Question: According this class diagram, whose purpose is to model the generation of several types of documents:

bigger size available here: <URL>
The client code will make use of the DocumentGenerator class, which is a Document factory, describing the type of document needed, and the service (the inspection is optional, only required for dispatch documents).
I'm struggling with the classes coloured in red. If all the insurance companies used the same document models for invoices, estimates, etc, this wouldn't be much of a problem. But there's one company that needs a different dispatch document model to be printed, and this is very likely to happen with more companies, not only with the dispatch but also with the rest of the documents.
Guess what would happen if I specialized each of the document subclasses for each company? It would be a nightmare of code duplication.
Two design patterns ( or ) might meet my requirement in order to favor composition over inheritance, but I can't figure out how to capture the idea.
Any suggestion is most welcome.
This is a link to the XMI file of this diagram, in case you want to use it:
<URL>
I get an idea of how to do it. Maybe no new class would be necessary. The implementation (PHP):
'''
// DocumentGenerator Class
class DocumentGenerator {
const INVOICE_TYPE = 1;
const ESTIMATE_TYPE = 2;
const DISPATCH_TYPE = 3;
private __construct() {}
public function getInstance($type, Service $service)
{
switch($type) {
case self::ESTIMATE_TYPE:
$document = new Estimate($service);
break;
case self::DISPATCH_TYPE:
$document = new Dispatch($service);
break;
default:
case self::INVOICE_TYPE:
$document = new Invoice($service);
}
return $document;
}
}
// Document Class
abstract class Document {
protected $service;
public function __construct(Service $service)
{
$this->service = $service;
}
abstract protected function show();
// ....
}
// Invoice Class
class Invoice extends Document {
const PATH_SEGMENT = 'invoice';
public function show()
{
// the key point
$this->view->setPath(self::PATH_SEGMENT . '/' . $service->getCompanyName());
$this->view->create();
}
// ...
}
// creating an invoice, no matter the company
$document = DocumentGenerator::getInstance(DocumentGenerator::INVOICE_TYPE, $service);
$document->show();
'''
The company name and the document type would lead to the proper template to use by the view. I'm still not sure if this is a good solution, since I have hardcoded naming conventions to reach a particular template file.
Any other suggestions??
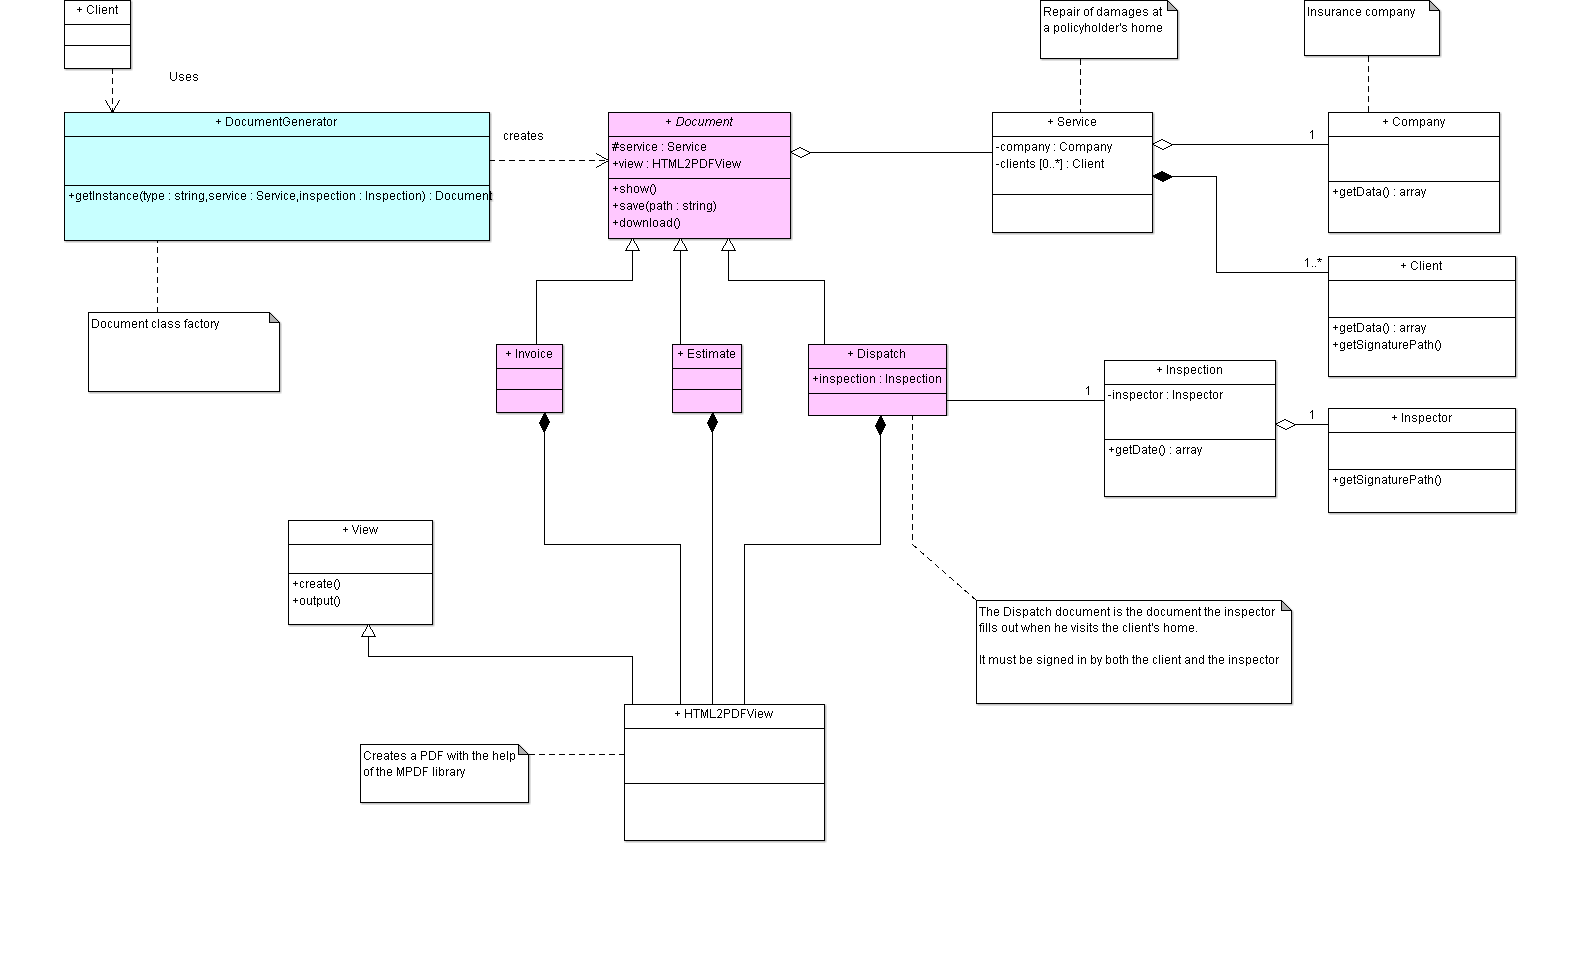
Answer: If you have different requirements you are likely to need different implementations. If you have some general format of the document you can create some superclass covering that document. And if you have different implementations for different companies then you need to either implement completely different Dispatch/Estimate/Invoice classes our you find some generalization (which would enable code-reuse). In any case: different requirements lead to different code. I would not see how this would lead to a nightmare. An alternative is always (though in most cases not possible due to blockheads) it to persuade or rule some common document format.